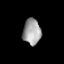
Tissue: lung
Cell type: Pericytes
Senescence score: 0.5598
Nuclear area (px): 455
Mean DAPI intensity: 159.029